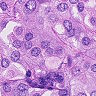
Metastatic tissue present: yes